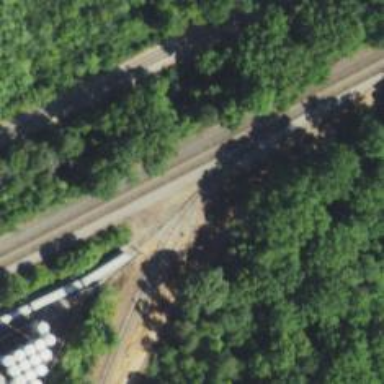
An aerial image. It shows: Railway spur service.